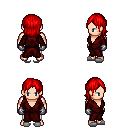
a pixel art fantasy rpg character, male body template, human, light skin, red robe, white pants, red long bangs hairstyle, metal gloves, white slippers, four views (front, back, left, right), 2x2 character sprite sheet, small pixel art, hard edges, no anti-aliasing